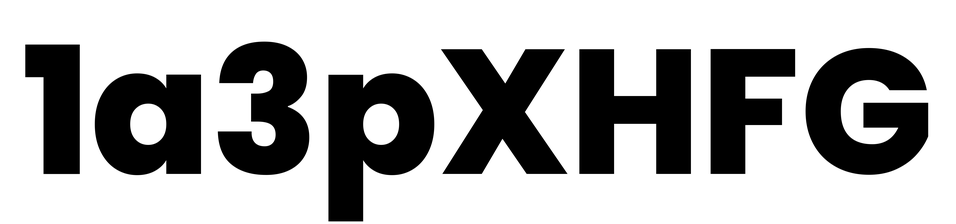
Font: Poppins-ExtraBold